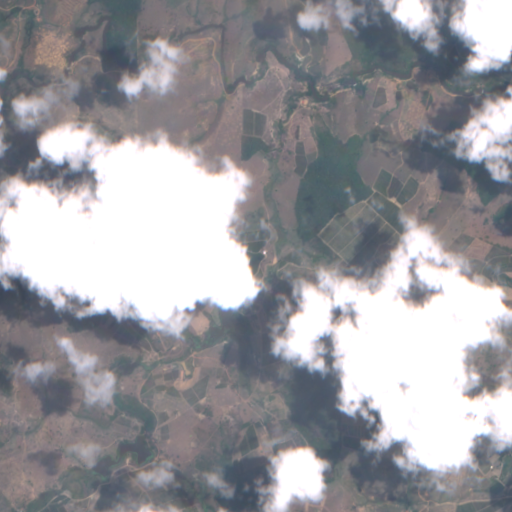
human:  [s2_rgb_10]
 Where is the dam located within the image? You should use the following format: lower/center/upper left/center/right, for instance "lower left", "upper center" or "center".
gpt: The dam is located in the upper center of the image.
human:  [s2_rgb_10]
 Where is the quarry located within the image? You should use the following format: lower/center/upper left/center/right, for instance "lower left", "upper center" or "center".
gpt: The quarry is located in the lower right of the image.
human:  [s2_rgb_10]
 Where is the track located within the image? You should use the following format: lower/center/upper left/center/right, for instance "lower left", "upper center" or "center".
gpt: There is no track in the image.